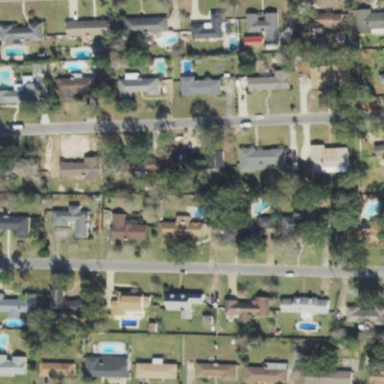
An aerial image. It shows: Residential area consisting of single-family homes.